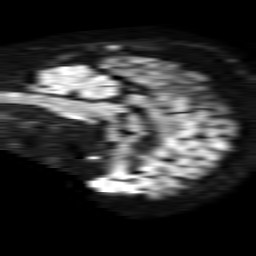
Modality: TRACE
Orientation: sagittal
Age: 38
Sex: female
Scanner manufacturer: philips
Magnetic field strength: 1.5 T
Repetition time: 4.6 s
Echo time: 0.09059 s